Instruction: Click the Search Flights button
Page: home
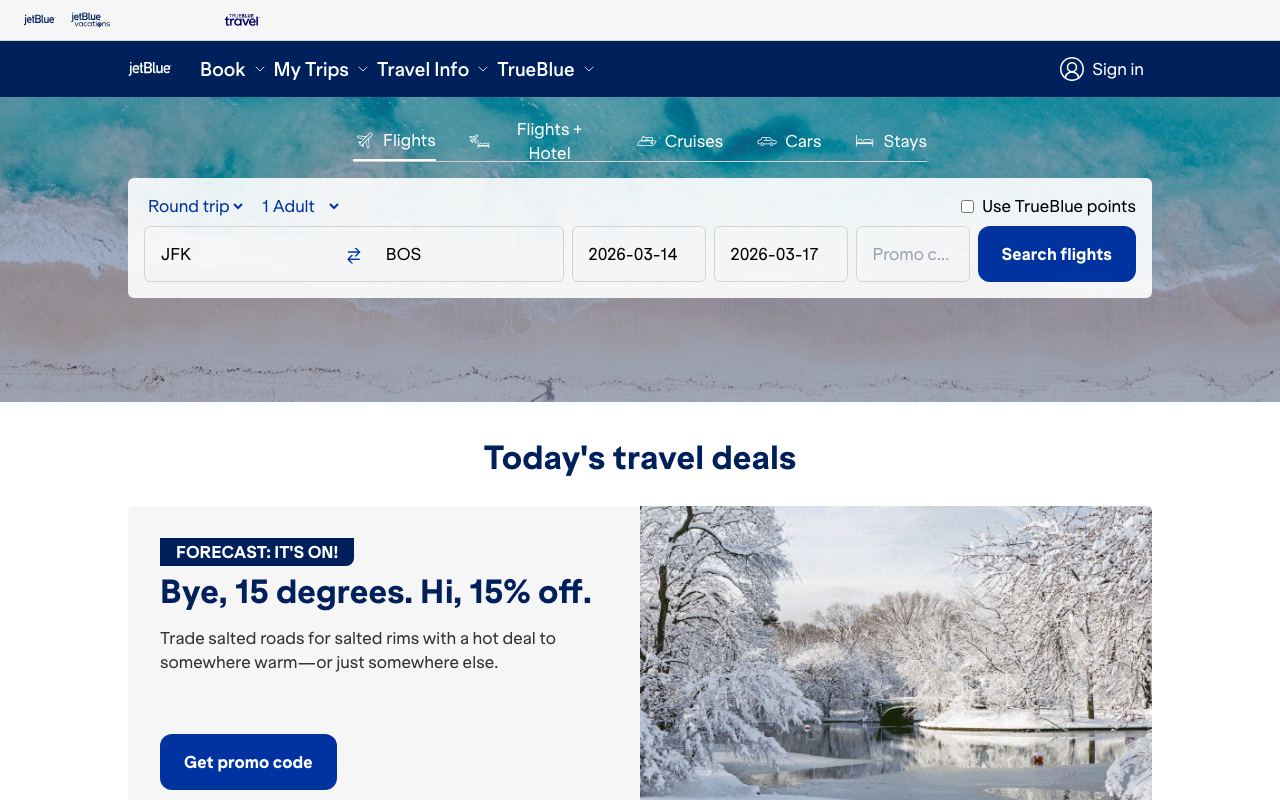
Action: click